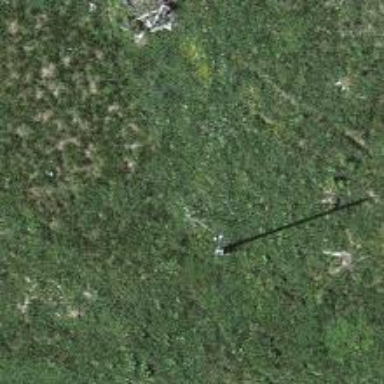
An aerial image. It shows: Power pole.